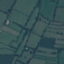
Land use / land cover class: Pasture